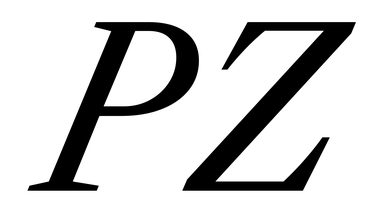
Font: LibreCaslonText-Italic_Italic